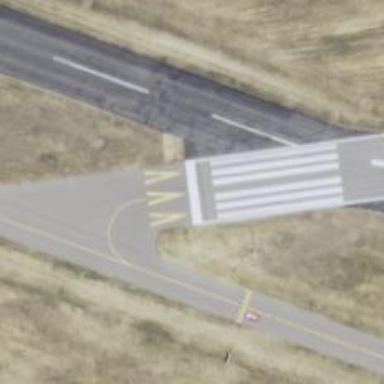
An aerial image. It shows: Runway with displaced threshold at the airport.